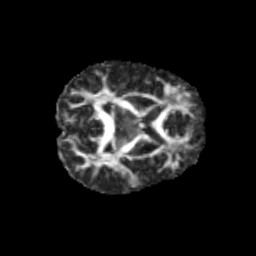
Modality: FA
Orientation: axial
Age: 12
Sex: female
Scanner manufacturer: siemens
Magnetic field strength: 3 T
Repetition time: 3.8 s
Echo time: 0.07 s